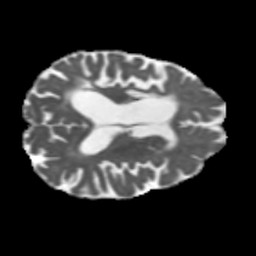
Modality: MD
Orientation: axial
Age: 63
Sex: female
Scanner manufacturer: siemens
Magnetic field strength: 3 T
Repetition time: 5.47 s
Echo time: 0.0854 s